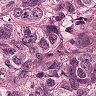
Metastatic tissue present: yes